Field crop: maize
Growth stage: 1
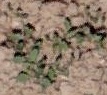
Species: convolvulus